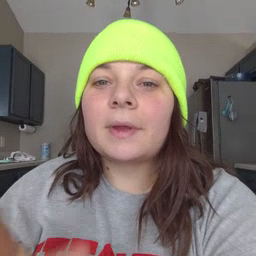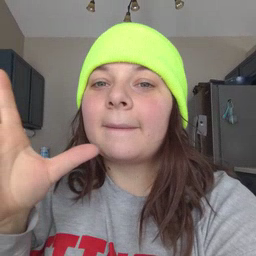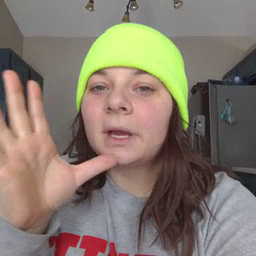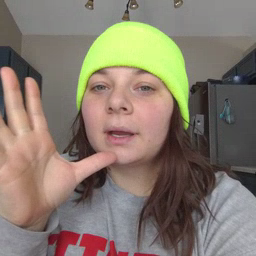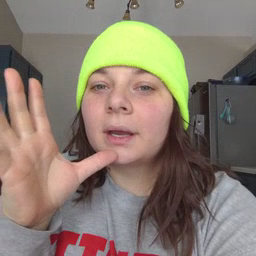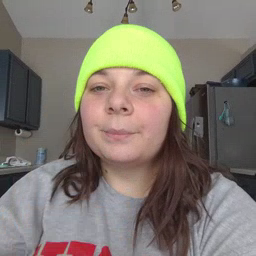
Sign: mom